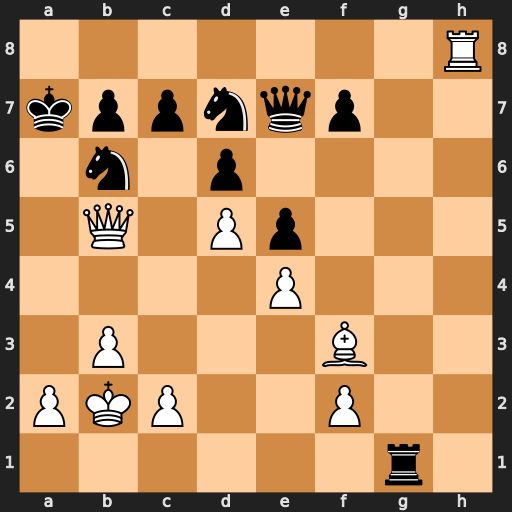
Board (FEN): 7R/kppnqp2/1n1p4/1Q1Pp3/4P3/1P3B2/PKP2P2/6r1
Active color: w
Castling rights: -
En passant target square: -
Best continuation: Qa5#